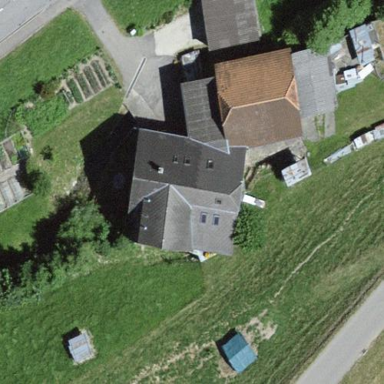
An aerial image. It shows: Residential building.